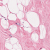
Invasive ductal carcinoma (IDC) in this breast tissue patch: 0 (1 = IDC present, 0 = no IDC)